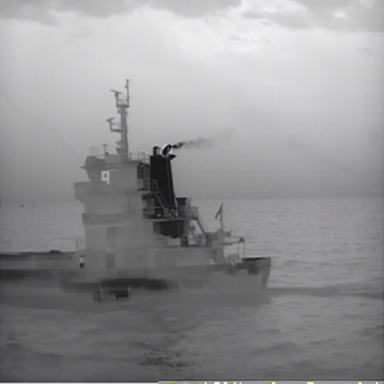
There is a liner in the infrared image.